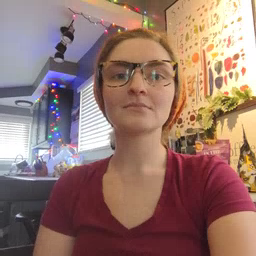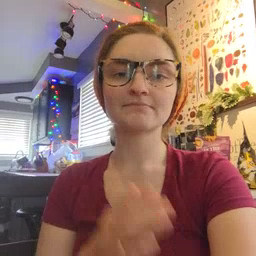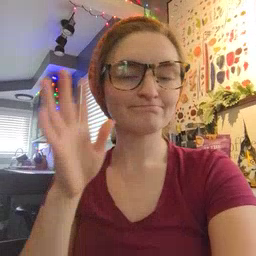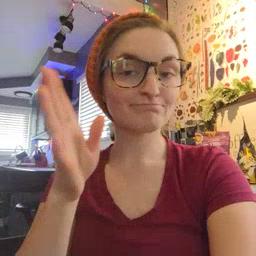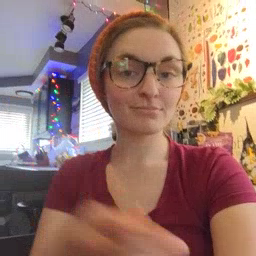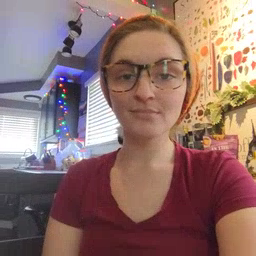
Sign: pretend